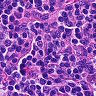
Metastatic tissue present: no